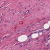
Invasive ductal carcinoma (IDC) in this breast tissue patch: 0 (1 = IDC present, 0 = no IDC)